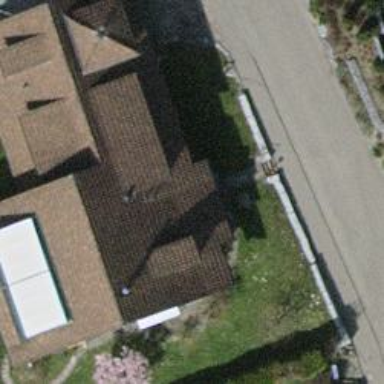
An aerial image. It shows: Detached building with gabled roof.